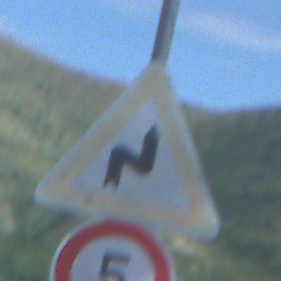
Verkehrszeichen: DoppelkurveRechts
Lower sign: Geschwindigkeit5
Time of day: Night
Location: Outdoor (Nature)
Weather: PartlyCloudy
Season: NotSpecified
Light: Natural